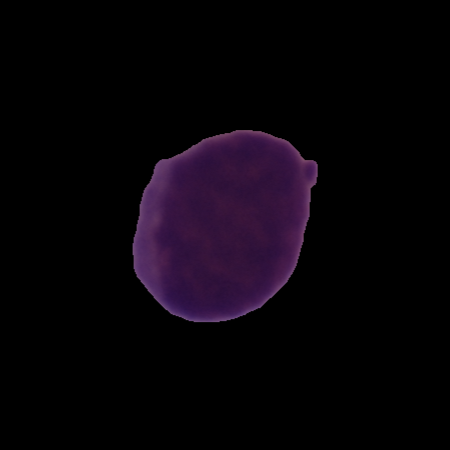
Label: cancer